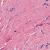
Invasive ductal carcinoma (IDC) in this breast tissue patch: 1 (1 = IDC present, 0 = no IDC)